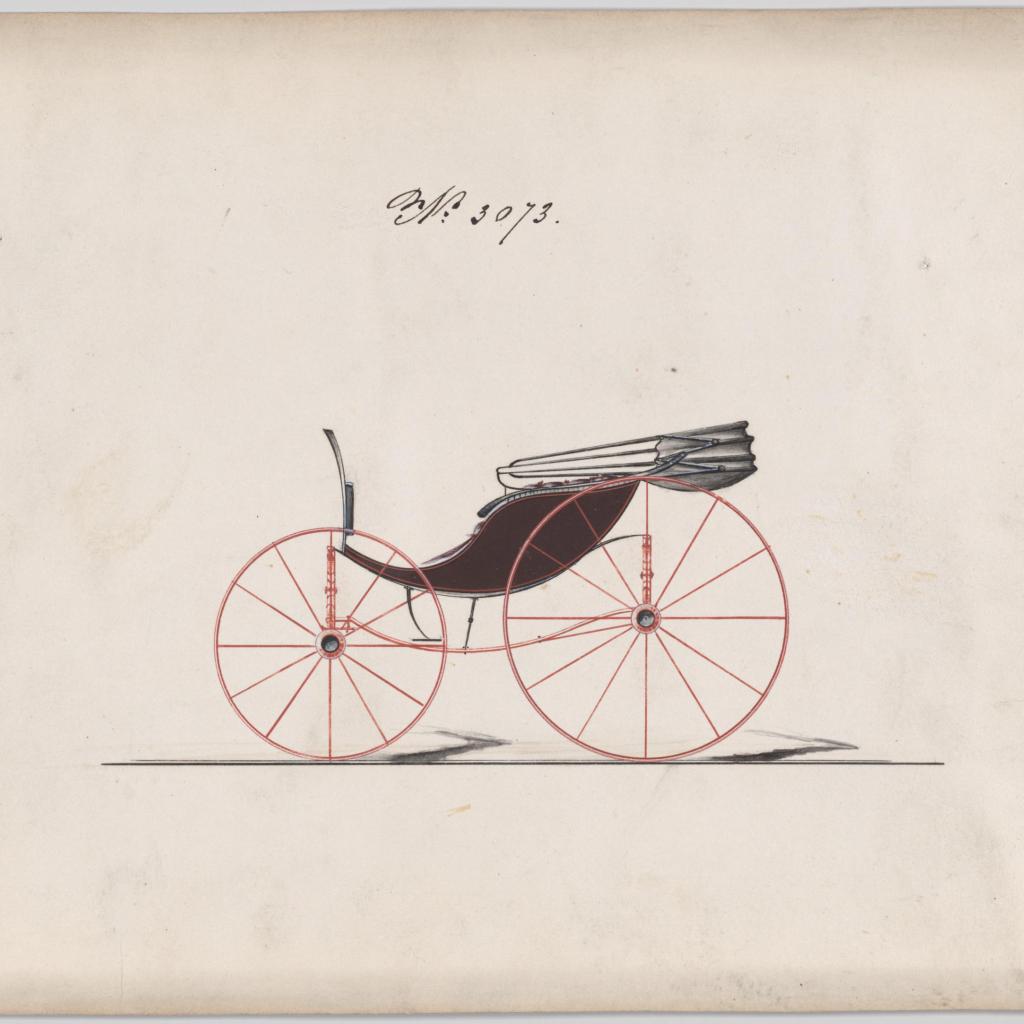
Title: Design for Pony Phaeton, no. 3073
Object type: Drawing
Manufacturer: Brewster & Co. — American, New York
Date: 1874
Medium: Pen and black ink, watercolor and gouache
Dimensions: Sheet: 7 1/8 x 9 7/8 in. (18.1 x 25.1 cm)
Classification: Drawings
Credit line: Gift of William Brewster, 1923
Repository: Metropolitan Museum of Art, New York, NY